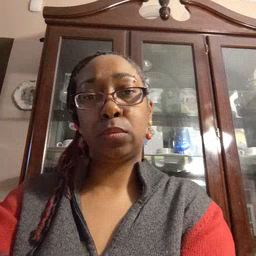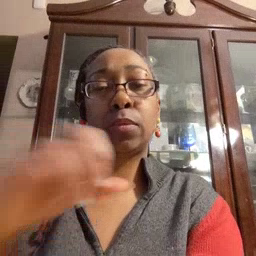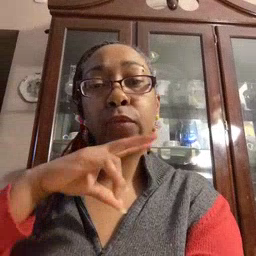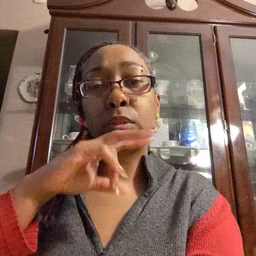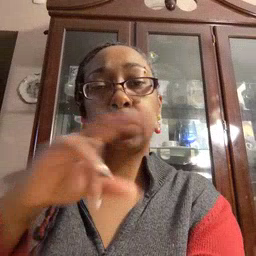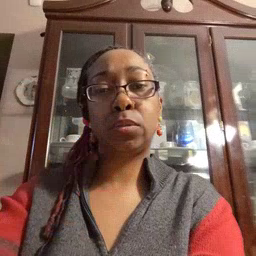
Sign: frog